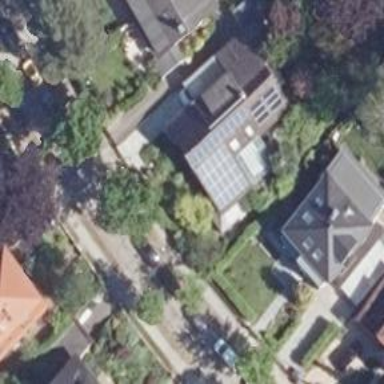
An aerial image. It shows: Detached building with gabled roof.